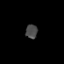
Tissue: prostate
Cell type: Myeloid cells
Senescence score: 0.3552
Nuclear area (px): 165
Mean DAPI intensity: 71.782